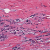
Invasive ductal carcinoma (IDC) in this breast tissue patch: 0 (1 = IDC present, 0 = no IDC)